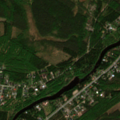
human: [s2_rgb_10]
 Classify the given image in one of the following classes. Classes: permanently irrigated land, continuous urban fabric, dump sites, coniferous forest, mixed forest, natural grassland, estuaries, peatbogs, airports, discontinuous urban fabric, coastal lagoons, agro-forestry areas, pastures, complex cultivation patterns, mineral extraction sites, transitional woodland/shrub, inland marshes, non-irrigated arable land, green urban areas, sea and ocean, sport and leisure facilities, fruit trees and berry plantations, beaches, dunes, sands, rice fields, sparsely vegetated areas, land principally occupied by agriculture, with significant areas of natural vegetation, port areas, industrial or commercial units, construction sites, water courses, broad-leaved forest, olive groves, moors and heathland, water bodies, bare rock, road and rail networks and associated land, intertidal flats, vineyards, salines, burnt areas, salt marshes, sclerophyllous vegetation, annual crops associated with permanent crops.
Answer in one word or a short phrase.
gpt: discontinuous urban fabric, mixed forest